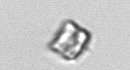
Label: Bacillariophyceae_morphotype1